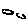
Label: cloud